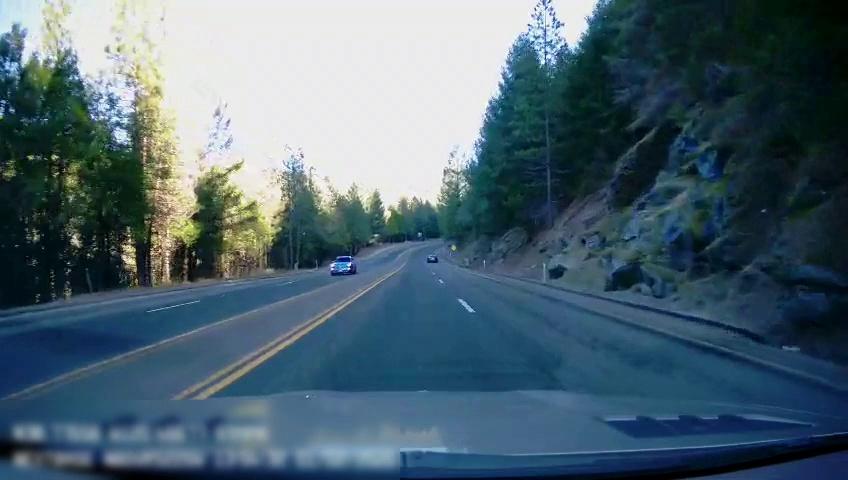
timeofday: Day
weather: Sunny
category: Drivable Space
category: Vehicles | Car
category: Vehicles | Car
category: Lanes | Opposite Lane
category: Lanes | Alternate Lane
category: Lanes | Current Lane
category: Lanes | Opposite Lane
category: Lanes | Current Lane
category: Lanes | Alternate Lane
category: Lanes | Opposite Lane